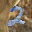
Label: 2